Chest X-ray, PA view. Patient: 36 years old, sex F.
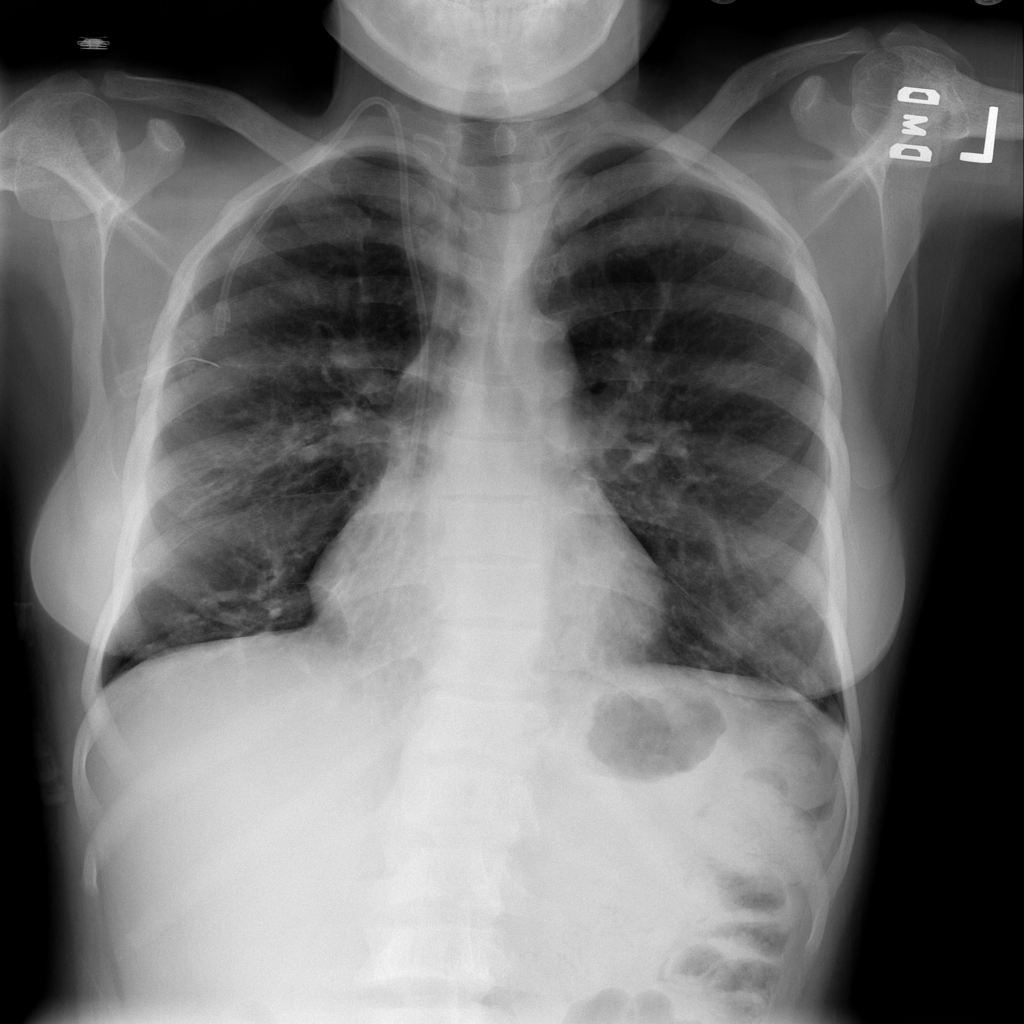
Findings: No Finding